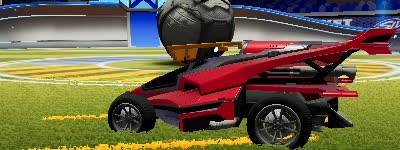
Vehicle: aftershock